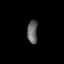
Tissue: lung
Cell type: Endothelial cells
Senescence score: 0.5839
Nuclear area (px): 233
Mean DAPI intensity: 101.412